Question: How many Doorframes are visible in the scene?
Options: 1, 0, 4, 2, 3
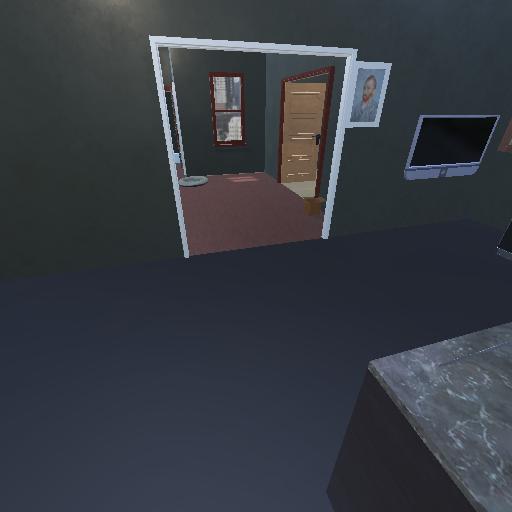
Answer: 1